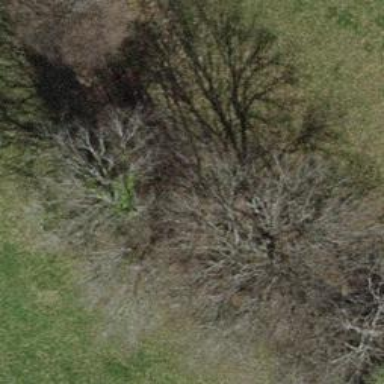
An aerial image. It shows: Row of trees in natural setting.